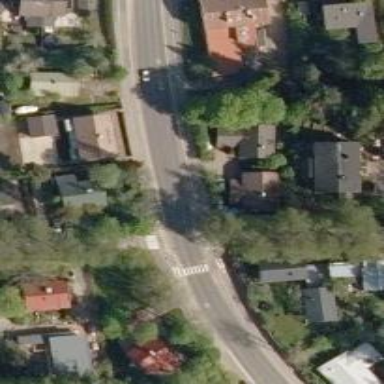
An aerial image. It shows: Uncontrolled crossing on the road.